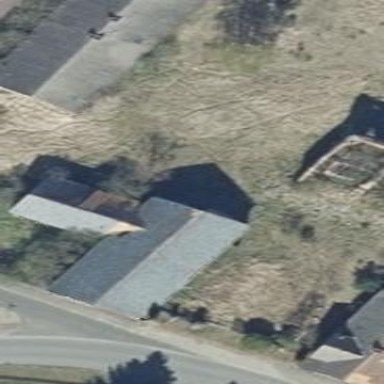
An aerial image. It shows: Gabled building with roof oriented along its structure.